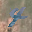
Label: 4